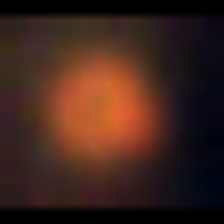
Taxon: NanoPlankton
Group: Other